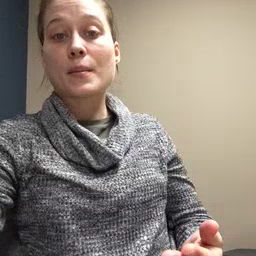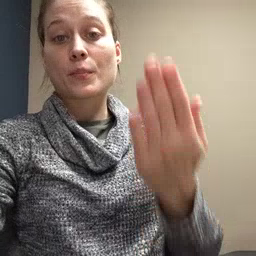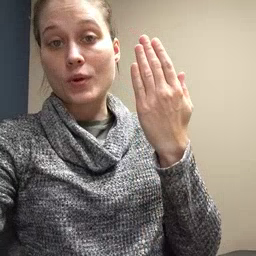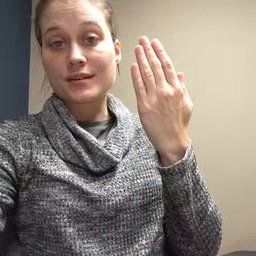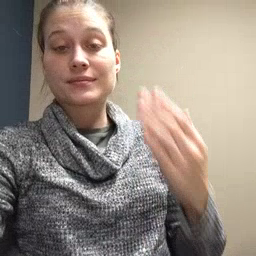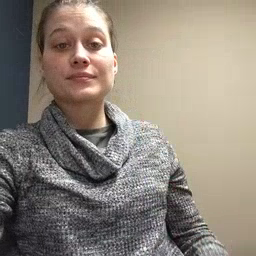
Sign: morning